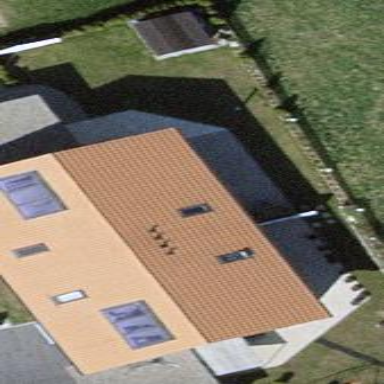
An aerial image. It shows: Residential building with gabled roof.